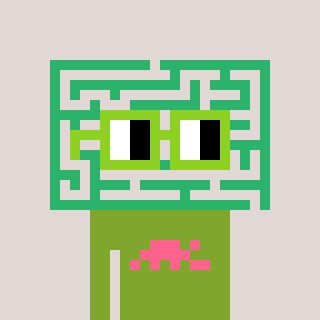
a pixel art character with square light green glasses, a maze-shaped head and a slimegreen-colored body on a warm background